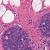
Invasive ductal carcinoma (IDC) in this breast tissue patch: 0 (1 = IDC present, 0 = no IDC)